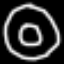
Label: donut